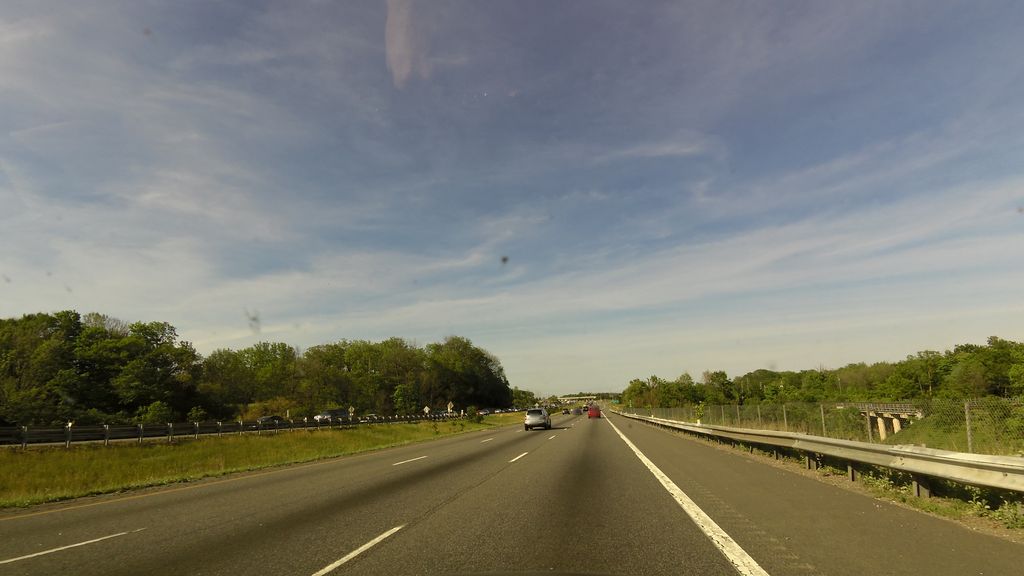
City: hamilton